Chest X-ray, PA view. Patient: 71 years old, sex F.
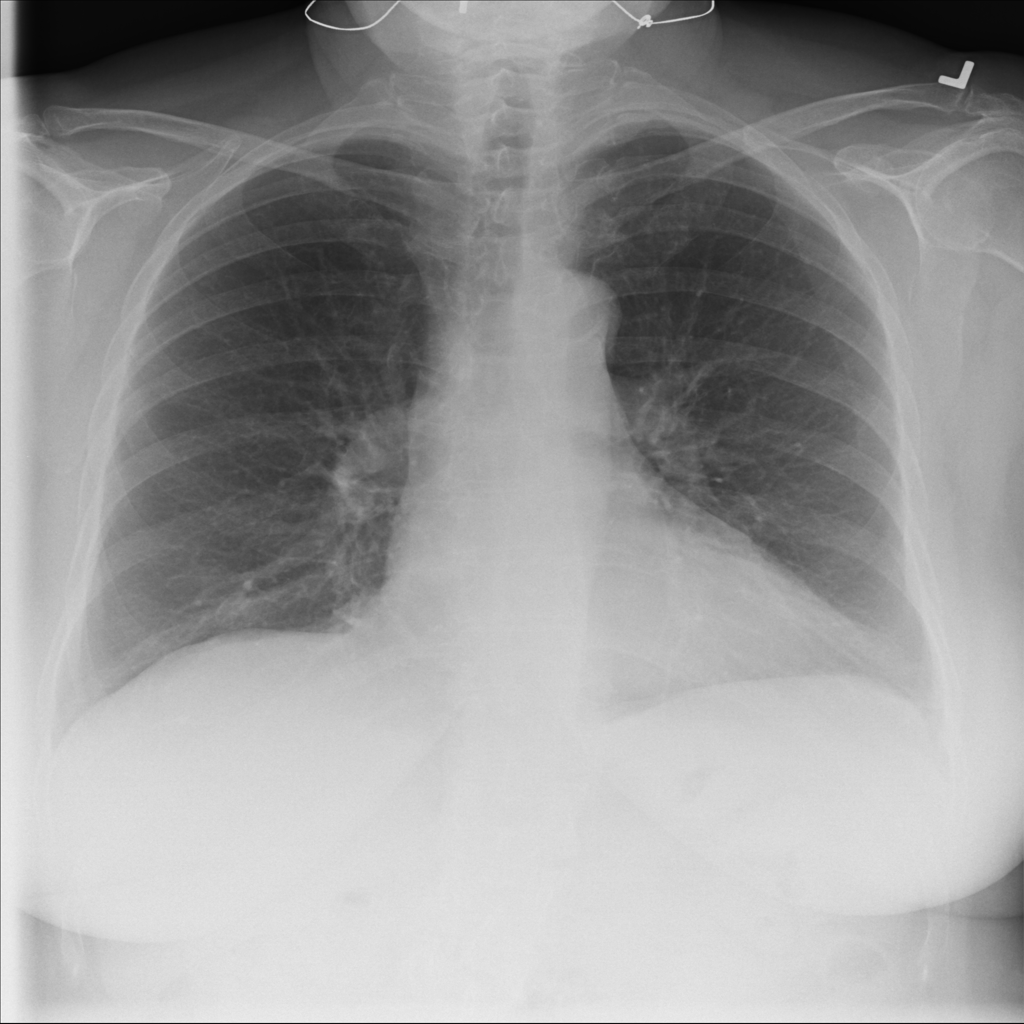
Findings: No Finding